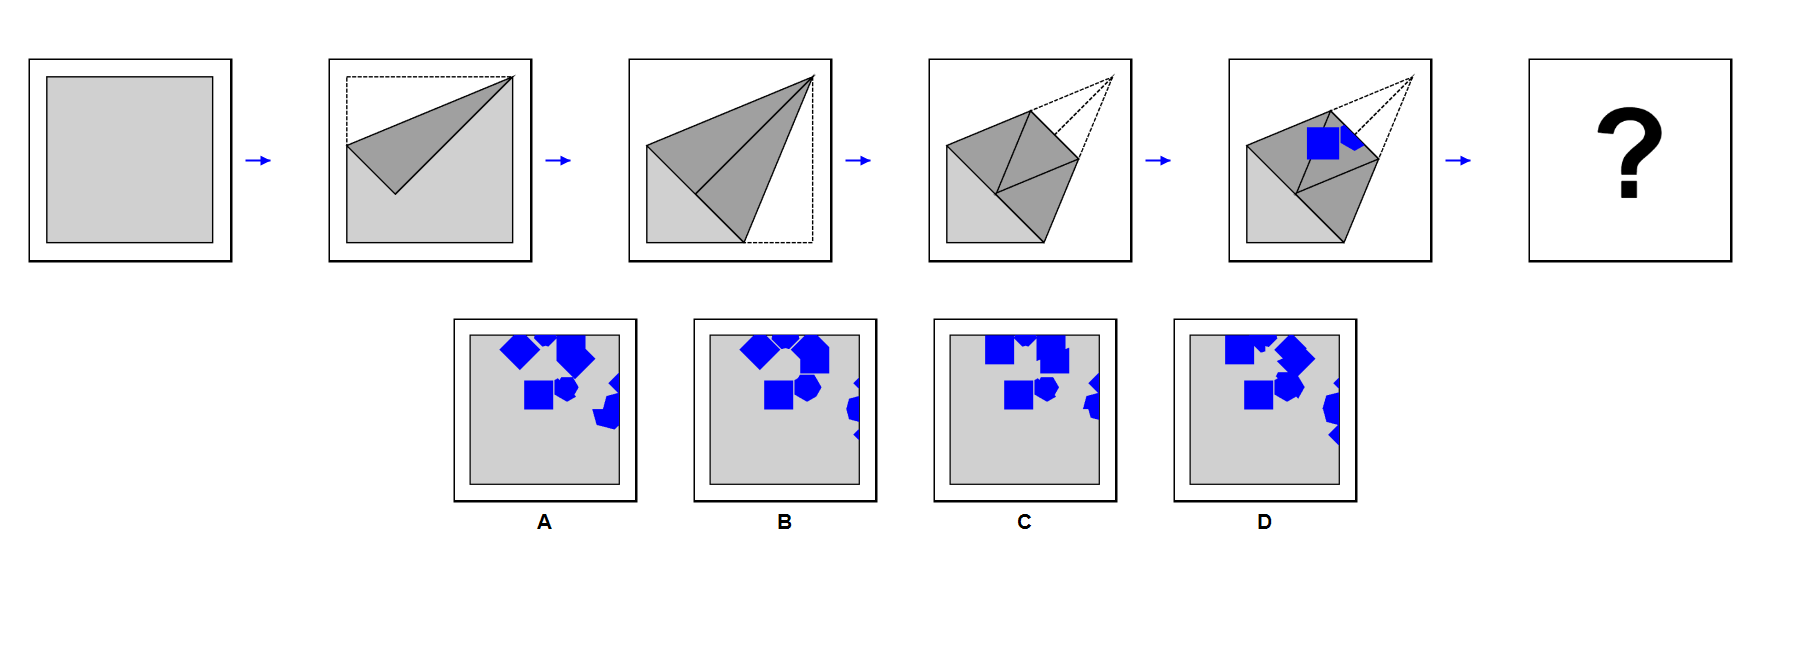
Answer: B